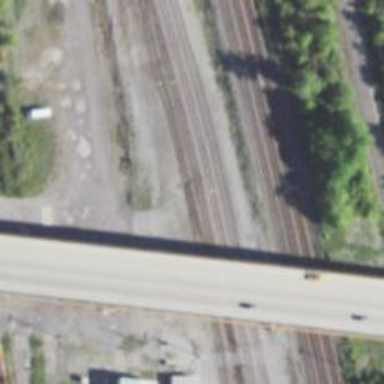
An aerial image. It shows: Railway yard.